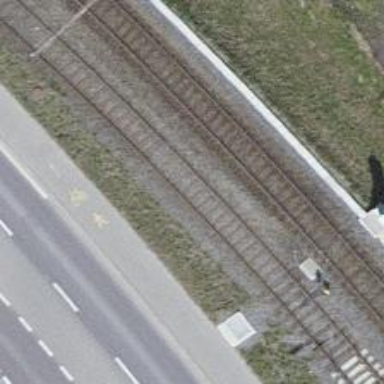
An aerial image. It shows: Single track railway spur with electrification through contact line.